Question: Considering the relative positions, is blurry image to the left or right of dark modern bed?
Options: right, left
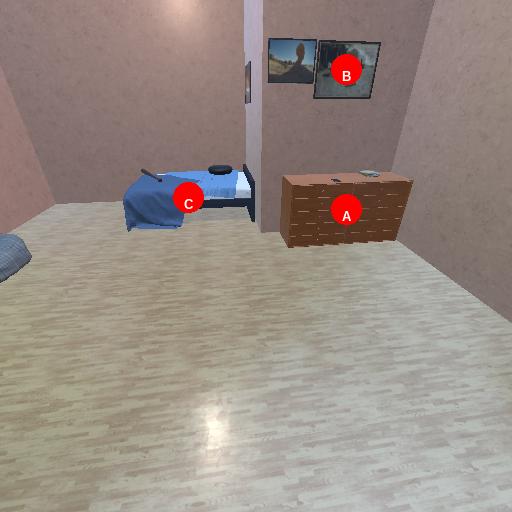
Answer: right